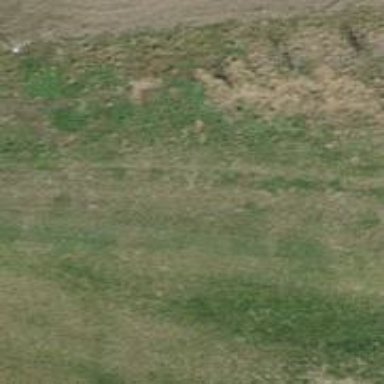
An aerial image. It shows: Designated golf cart path with grass surface.